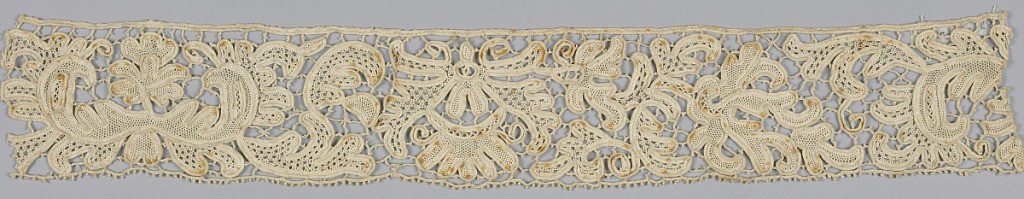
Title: Band
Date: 1600–1650
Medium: linen Technique: narrow loom-woven tape bent and forlded to define pattern; tape edged with buttonhole stitch over a cord for raised outline; buttonhole stitch over a cord for connecting bars; needle-made fillings
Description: Lace border in the style of Gros Point de Venise has stylized and scrolling leaf forms.